Interaction volume radius: 5 \u00c5
Interaction volume height: 35 \u00c5
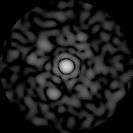
Disorder parameter: 0.8089